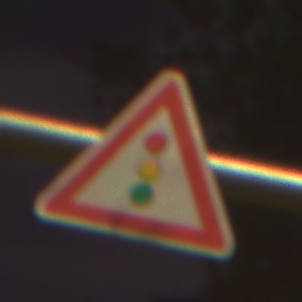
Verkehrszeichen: Lichtzeichenanlage
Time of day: Night
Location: Outdoor (Suburban)
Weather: PartlyCloudy
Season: NotSpecified
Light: Artificial